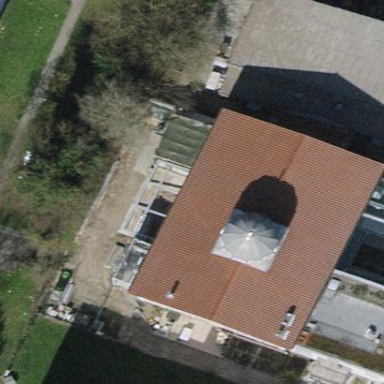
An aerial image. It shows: Building with gabled roof.